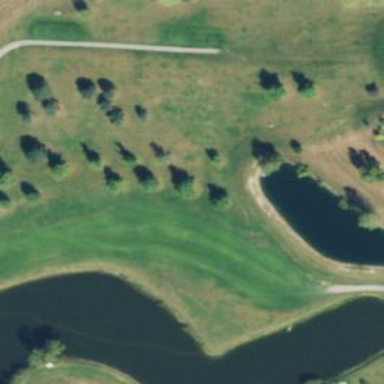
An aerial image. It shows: View of golf hole.